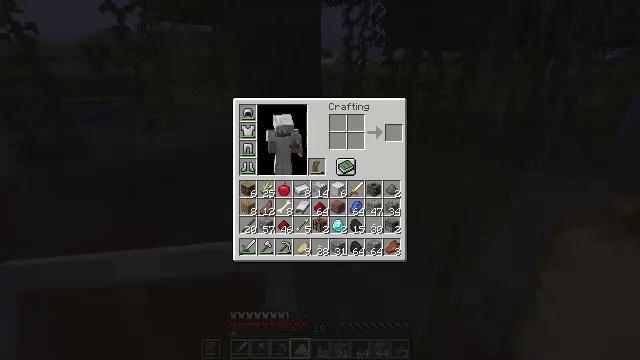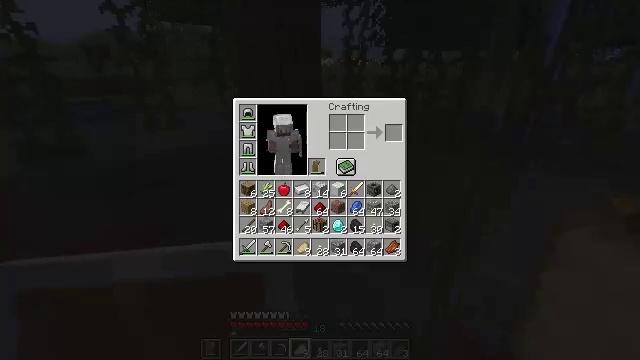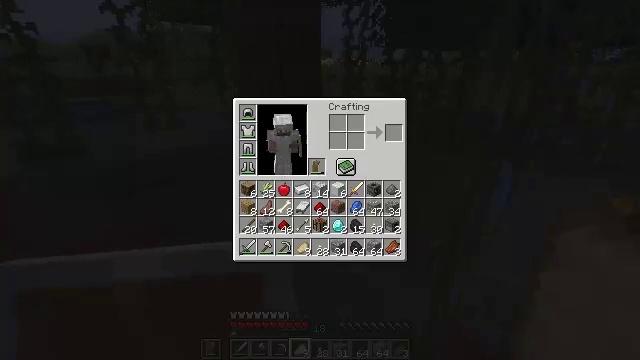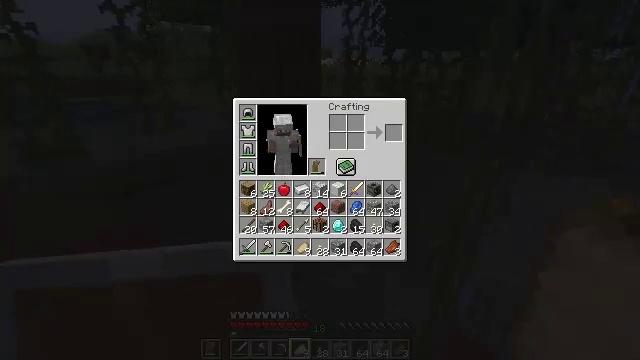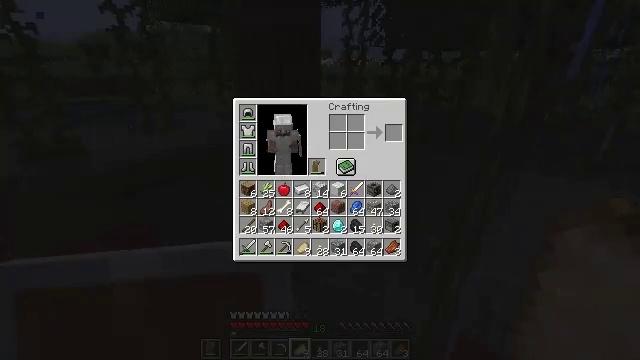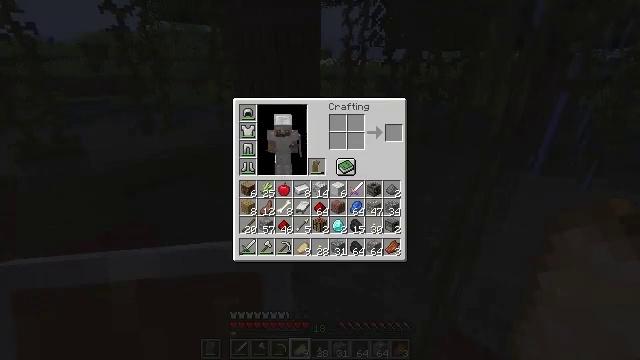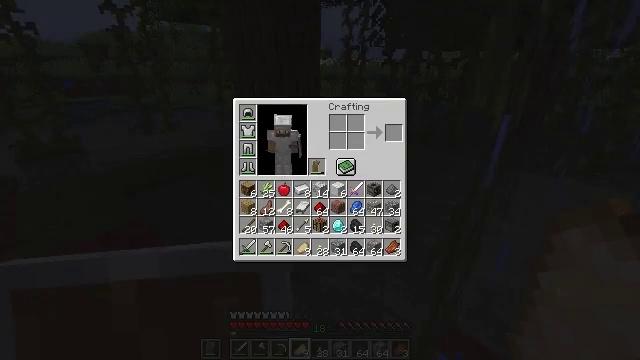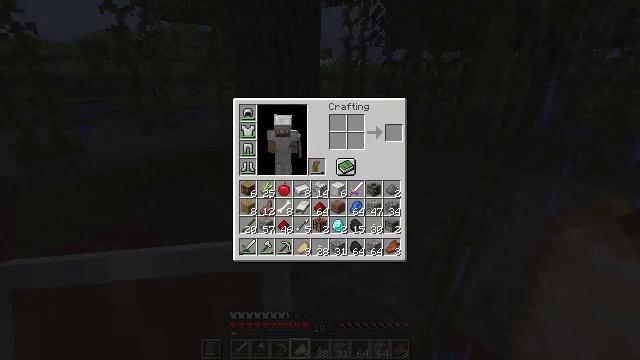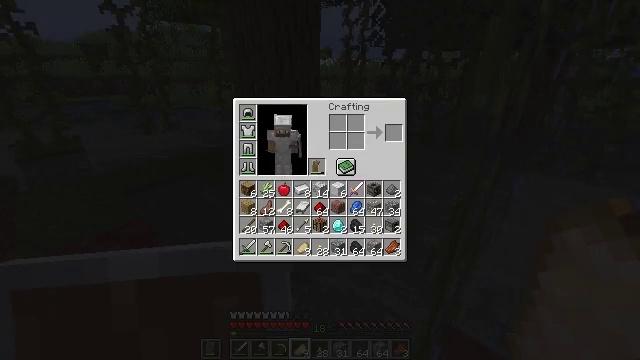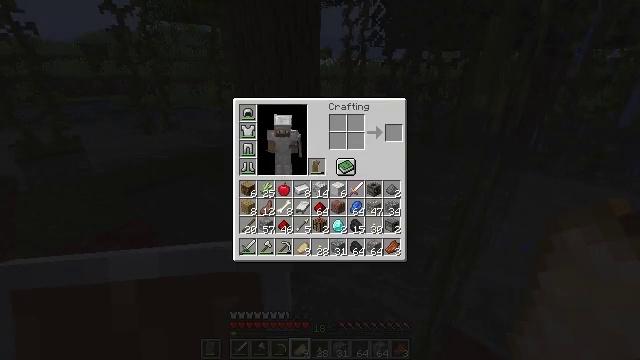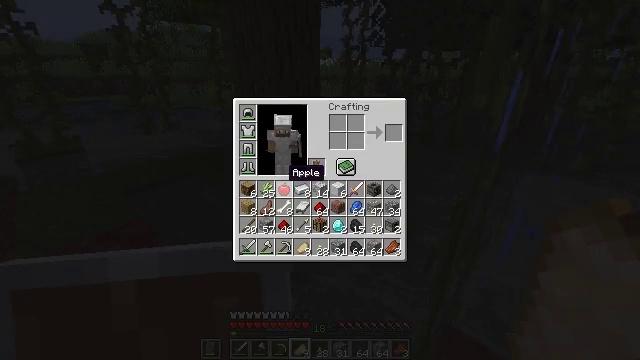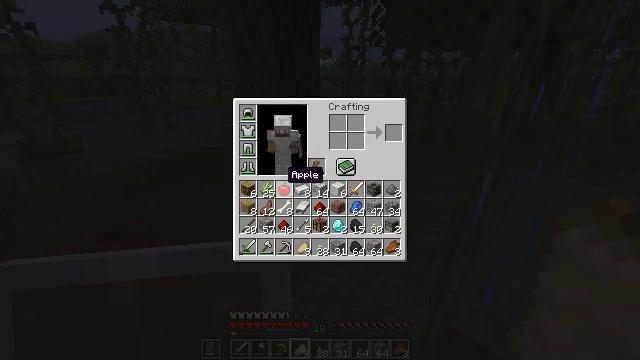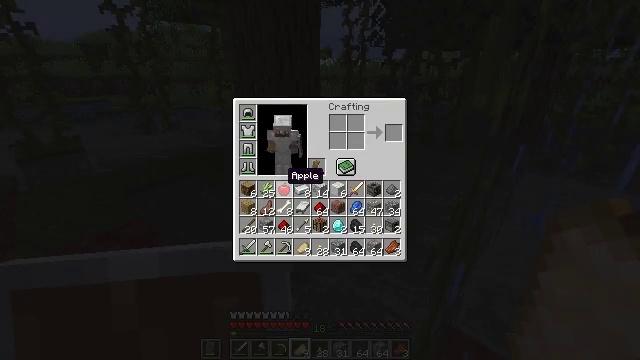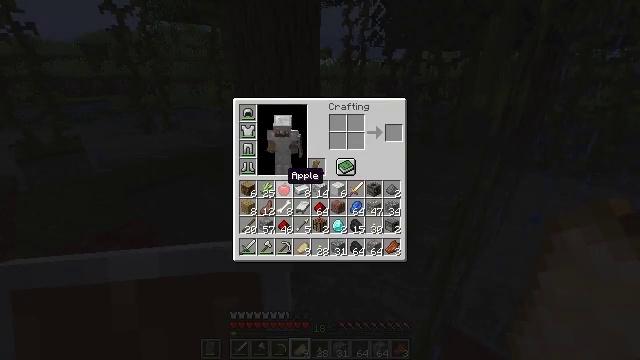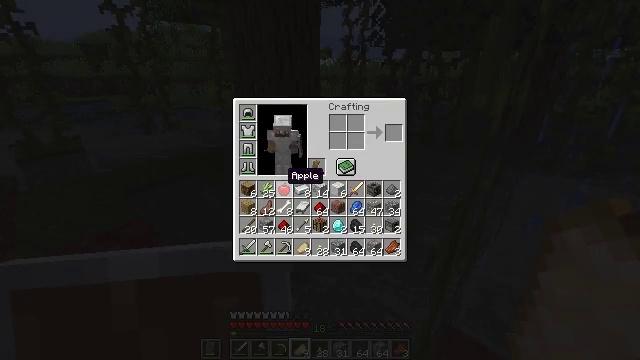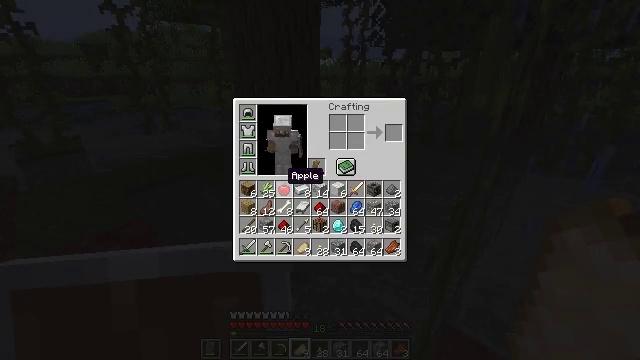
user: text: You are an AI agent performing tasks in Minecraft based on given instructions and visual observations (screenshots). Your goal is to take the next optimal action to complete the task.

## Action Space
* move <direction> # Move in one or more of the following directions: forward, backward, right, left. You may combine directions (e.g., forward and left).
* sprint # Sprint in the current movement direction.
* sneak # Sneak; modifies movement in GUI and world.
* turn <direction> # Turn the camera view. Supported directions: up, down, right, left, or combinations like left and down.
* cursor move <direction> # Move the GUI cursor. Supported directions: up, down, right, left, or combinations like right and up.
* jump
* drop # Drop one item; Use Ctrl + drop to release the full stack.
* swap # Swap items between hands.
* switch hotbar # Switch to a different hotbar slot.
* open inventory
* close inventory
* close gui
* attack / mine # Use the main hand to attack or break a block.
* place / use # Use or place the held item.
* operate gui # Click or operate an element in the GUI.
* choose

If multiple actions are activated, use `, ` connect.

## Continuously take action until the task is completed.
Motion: motion action
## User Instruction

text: Drop an apple.
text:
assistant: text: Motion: sprint
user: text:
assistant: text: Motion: sprint
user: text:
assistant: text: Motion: sprint
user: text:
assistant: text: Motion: sprint
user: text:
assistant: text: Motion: sprint
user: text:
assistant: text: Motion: sprint
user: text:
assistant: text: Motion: sprint
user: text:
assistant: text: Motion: sprint
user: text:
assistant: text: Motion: sprint
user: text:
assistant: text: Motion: sprint
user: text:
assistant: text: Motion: sprint
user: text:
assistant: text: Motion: sprint
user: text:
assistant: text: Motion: sprint
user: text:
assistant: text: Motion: sprint
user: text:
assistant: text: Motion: sprint
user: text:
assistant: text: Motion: sprint, drop
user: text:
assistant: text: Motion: sprint, drop
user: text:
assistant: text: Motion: sprint, drop
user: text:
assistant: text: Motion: no_op
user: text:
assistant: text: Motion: no_op
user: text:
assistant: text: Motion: no_op